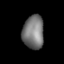
Tissue: lung
Cell type: Endothelial cells
Senescence score: 0.2239
Nuclear area (px): 704
Mean DAPI intensity: 116.787